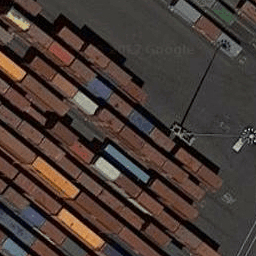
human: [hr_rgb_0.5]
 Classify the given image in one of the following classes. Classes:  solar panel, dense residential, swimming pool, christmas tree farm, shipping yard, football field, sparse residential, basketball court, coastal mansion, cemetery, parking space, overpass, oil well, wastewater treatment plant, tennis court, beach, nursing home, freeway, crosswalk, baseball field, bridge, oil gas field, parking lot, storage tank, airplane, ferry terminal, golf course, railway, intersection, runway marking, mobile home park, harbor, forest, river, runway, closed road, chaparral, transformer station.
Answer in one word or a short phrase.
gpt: shipping yard